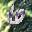
Label: 6